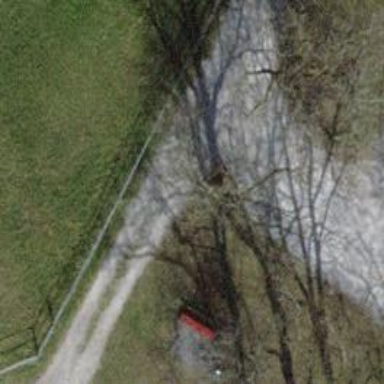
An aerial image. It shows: Gravel parking aisle that serves as service road.